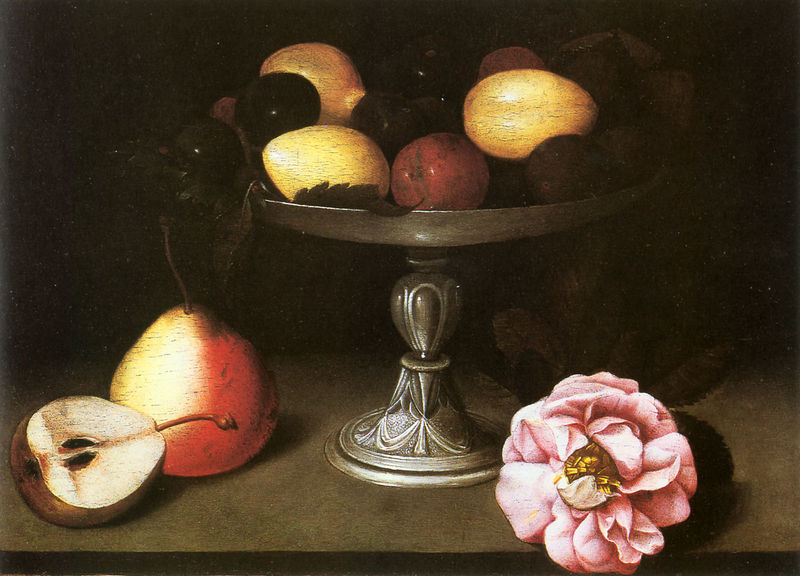
Titel: Tafelaufsatz mit Früchten und einer Rose
Künstler: Fede Galizia
Schlagwörter: blätter, dunkel, fuß, gemälde, schatten, gelb, blume, braun, licht, orange, schwarz, weiss, blüte, obst, rose, rot, muster, barock, schale, silber, bildnis, blatt, pflanze, kontrast, renaissance, rosa, frucht, früchte, stilleben, stillleben, vase, apfel, tomate, liegen, violett, ölgemälde, glanz, verzierung, pfingstrose, birne, stiel, birnen, zinn, kerne, bran, reflex, pflaume, zitrone, gehäuse, halbiert, pflaumen, eier, angeschnitten, kern, memento, aufgeschnitten, hundsrose, rosenblüte, zwetschen, kerngehäuse, naturemort, naturemorte, renaissanche, roase, reflexed, revlexe, zinnschale, heideröschen, heiderose, metall rosa, licht liegen blatt